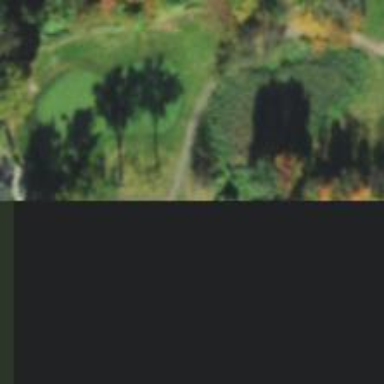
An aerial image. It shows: Pathway for golfing.